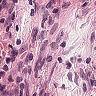
Metastatic tissue present: no